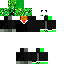
A male skeleton skin with green skin, wearing blonde helmet dressed in a green tshirt and gray pants, featuring a closed mouth.